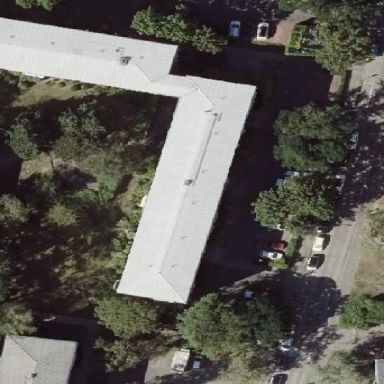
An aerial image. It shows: Hipped-roof building with apartments.